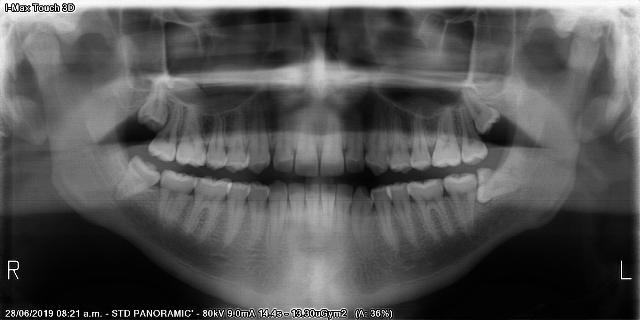
adult